Interaction volume radius: 10 \u00c5
Interaction volume height: 15 \u00c5
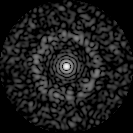
Disorder parameter: 0.8586